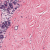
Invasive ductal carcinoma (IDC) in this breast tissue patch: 0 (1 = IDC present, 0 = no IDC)